Question: I wanna implement this idea by css :

What is the best approach to do that in CSS ?
Thanks very much !!
I've did this trick before with Headings , More information here :
<URL>
But when i tried to edit the heading version also didn't work with buttons .
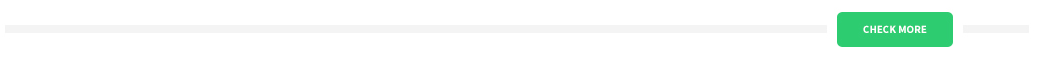
Answer: <URL>
'''
body { background: #fff; }
h3 {
width: 500px;
font: 30px Arial;
font-weight: normal;
text-align: right;
position: relative;
}
h3 span {
background: #fff;
margin-right: 15%;
padding: 0 20px;
}
h3:before {
content: "";
width: 100%;
left: 0;
top: 50%;
position: absolute;
z-index: -1;
height: 0;
border-top: 8px solid grey;
opacity:.2
}
button{
background-color:green;
border:1px solid green;
border-radius:5px;
vertical-align:center;
}
'''
'''
<!DOCTYPE html>
<html>
<head>
<meta charset=utf-8 />
<title>JS Bin</title>
</head>
<body>
<h3><span><button>Hello</button></span></h3>
</body>
</html>
'''